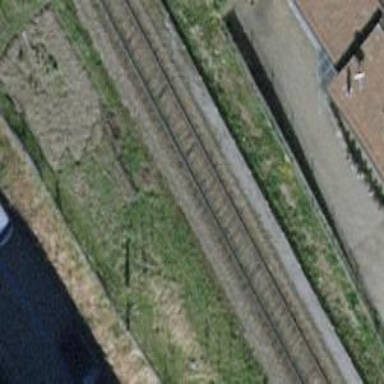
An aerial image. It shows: Single-track electrified railway with contact line.